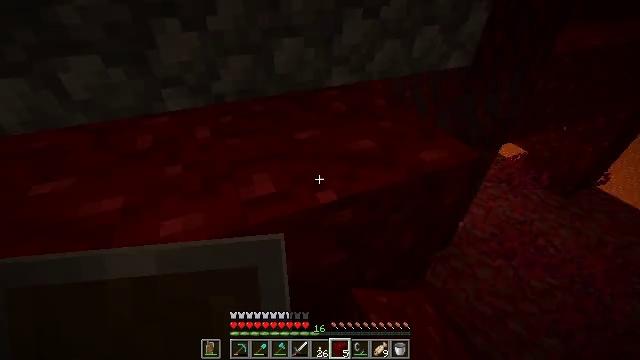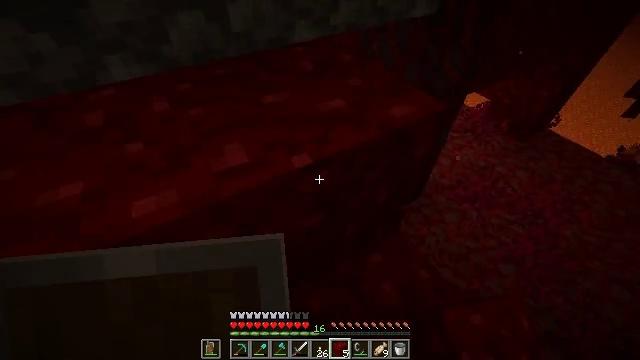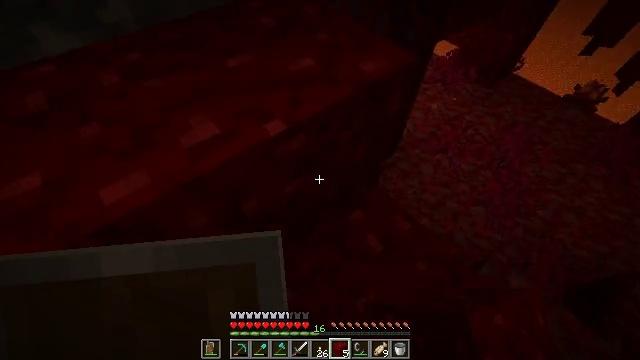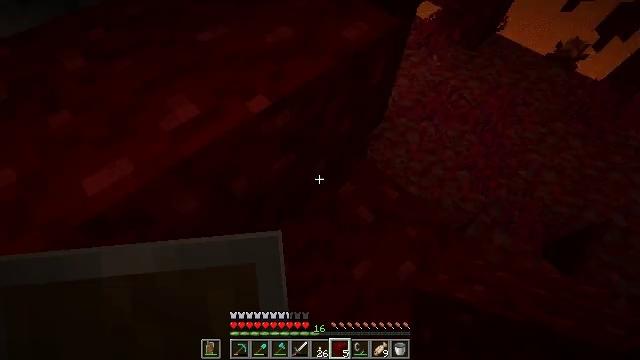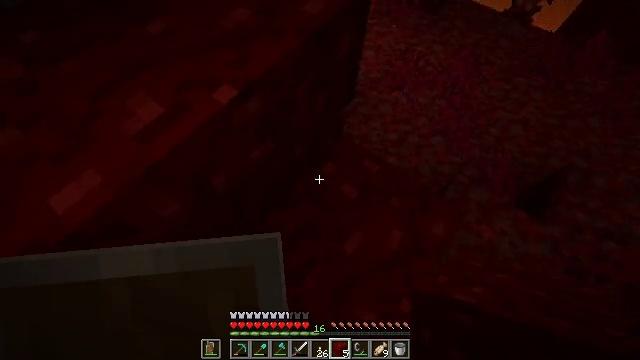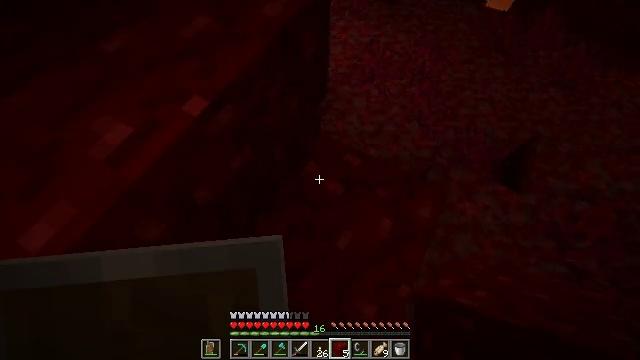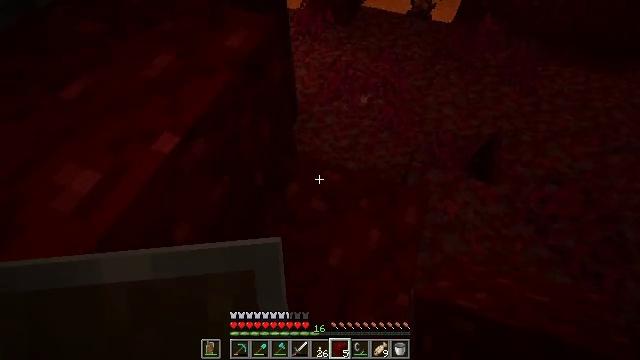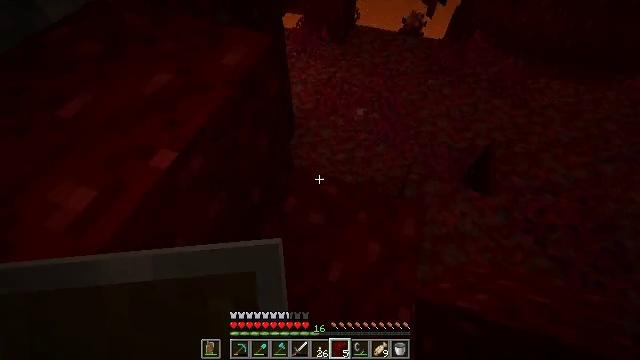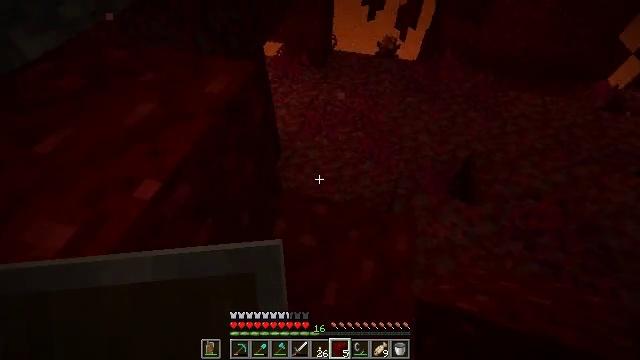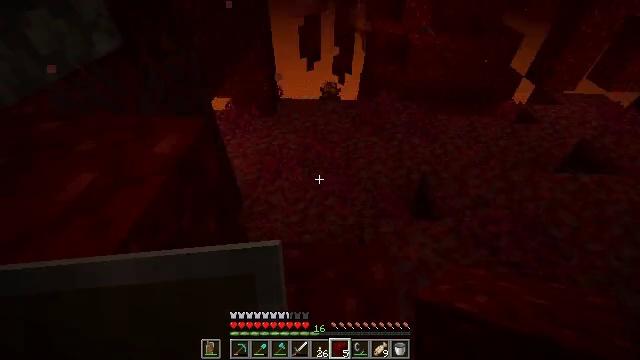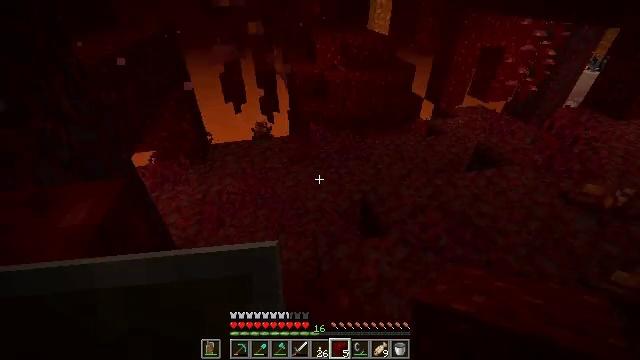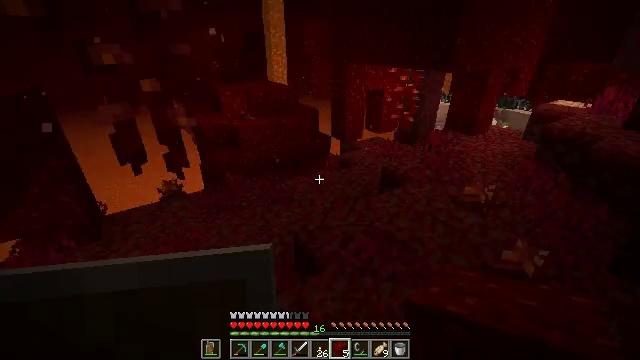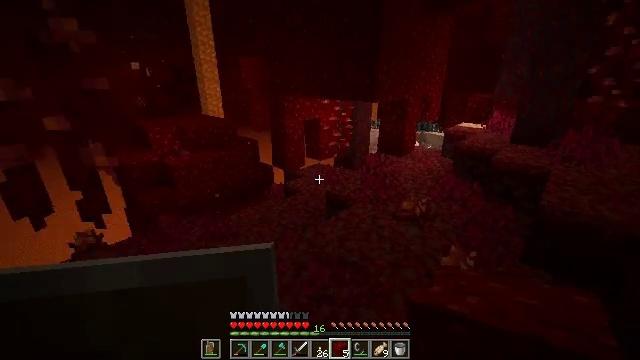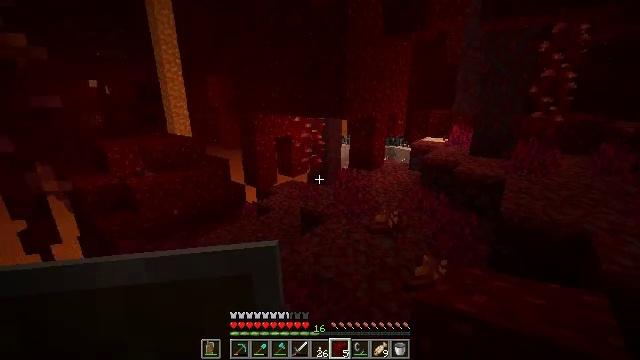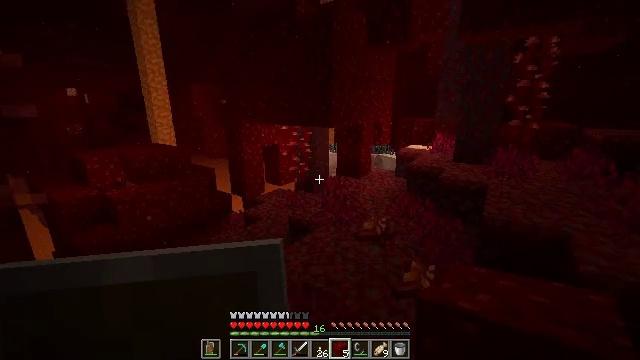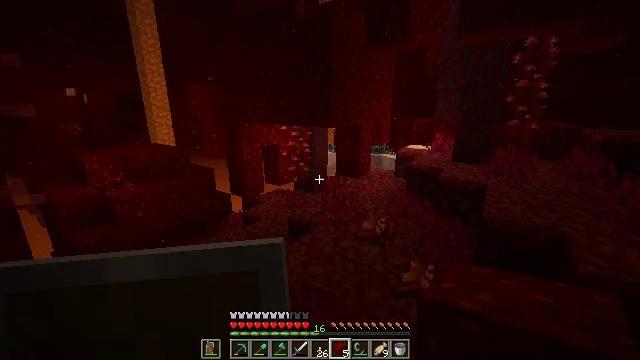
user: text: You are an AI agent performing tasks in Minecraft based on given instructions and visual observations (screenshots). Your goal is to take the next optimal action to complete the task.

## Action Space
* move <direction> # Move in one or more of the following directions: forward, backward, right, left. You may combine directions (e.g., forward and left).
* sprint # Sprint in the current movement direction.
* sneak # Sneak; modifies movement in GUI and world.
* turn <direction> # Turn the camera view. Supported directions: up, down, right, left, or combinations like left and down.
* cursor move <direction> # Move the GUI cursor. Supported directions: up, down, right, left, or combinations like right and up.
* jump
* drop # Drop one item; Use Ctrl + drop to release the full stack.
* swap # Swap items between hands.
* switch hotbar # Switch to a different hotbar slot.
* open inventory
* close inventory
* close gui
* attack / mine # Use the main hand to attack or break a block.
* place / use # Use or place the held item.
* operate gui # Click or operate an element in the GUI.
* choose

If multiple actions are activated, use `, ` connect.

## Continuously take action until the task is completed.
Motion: motion action
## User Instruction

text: Gather the crimson fungus.
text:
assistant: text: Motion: turn right and down
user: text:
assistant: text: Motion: turn right and down
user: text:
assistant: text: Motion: turn right and down
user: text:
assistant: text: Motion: turn right and down
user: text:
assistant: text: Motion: turn right
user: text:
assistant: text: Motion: turn right and up
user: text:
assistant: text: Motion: turn right and up
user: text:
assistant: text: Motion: turn right and up
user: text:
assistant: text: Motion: turn right and up
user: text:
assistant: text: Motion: turn right and up
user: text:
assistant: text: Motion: turn right and up
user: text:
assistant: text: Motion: turn right and up
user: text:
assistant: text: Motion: turn right and up
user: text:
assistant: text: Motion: turn right and up
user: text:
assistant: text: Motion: no_op
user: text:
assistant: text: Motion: no_op
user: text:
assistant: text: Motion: turn right
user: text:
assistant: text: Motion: no_op
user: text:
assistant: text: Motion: no_op
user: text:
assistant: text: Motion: no_op
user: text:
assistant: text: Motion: no_op
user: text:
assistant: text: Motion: turn right
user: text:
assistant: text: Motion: turn right and down
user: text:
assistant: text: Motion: turn right and down
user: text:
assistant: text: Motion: turn right and down
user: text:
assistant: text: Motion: turn right and down
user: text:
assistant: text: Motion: no_op
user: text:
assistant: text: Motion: turn right and down
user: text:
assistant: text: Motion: turn right and down
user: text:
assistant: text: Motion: no_op